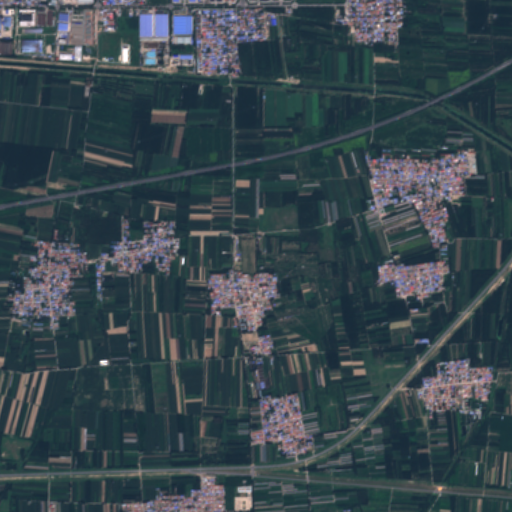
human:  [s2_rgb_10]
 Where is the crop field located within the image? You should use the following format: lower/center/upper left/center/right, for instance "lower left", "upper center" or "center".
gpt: The crop field is located in the lower right of the image.
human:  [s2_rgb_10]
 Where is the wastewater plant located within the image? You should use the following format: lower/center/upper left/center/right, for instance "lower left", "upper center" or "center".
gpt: The wastewater plant is located in the upper left of the image.
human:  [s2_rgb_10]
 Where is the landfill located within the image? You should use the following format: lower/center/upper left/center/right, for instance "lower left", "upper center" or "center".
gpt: There is no landfill in the image.